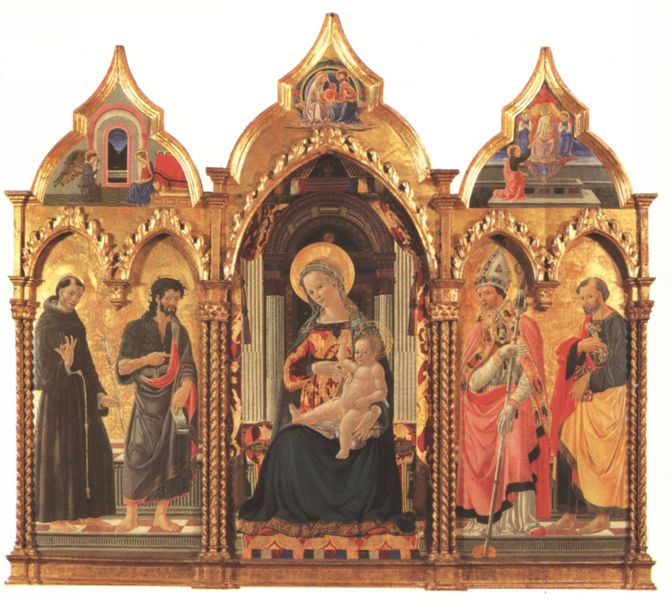
Titel: Triptychon mit Madonna, Kind und Heiligen
Künstler: Giovanni di Francesco
Institution: Florenz, Bargello
Schlagwörter: blau, mann, nackt, fenster, finger, frau, schwarz, säule, säulen, rot, bart, kirche, gold, drei, kind, mutter, engel, bogen, stab, bischof, könig, herrscher, gedreht, altar, heiligenschein, orgel, spitzbogen, jesus, mönch, tiara, könige, hirtenstab, verehrung, jünger, maria, madonna, anbetung, altarbild, dreiteilig, tryptichon, apostel, triptichon, christuskind, assisi, drei könige, leiligenschein